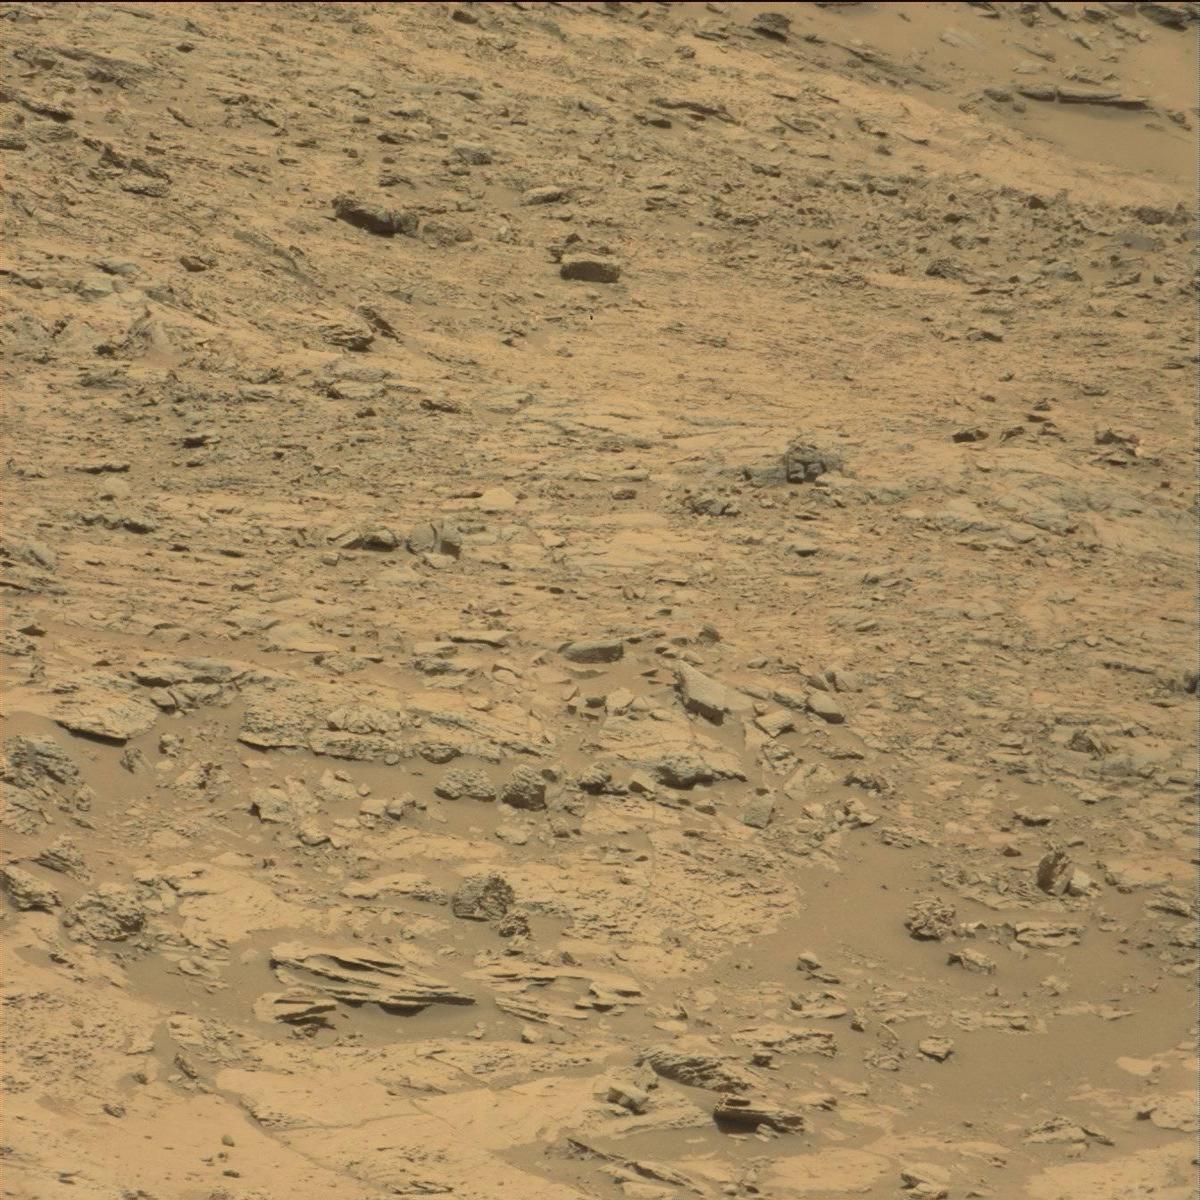
Terrain classes present: Bedrock, Rock, Sand / Soil